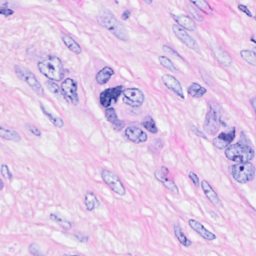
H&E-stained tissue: Breast